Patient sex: F
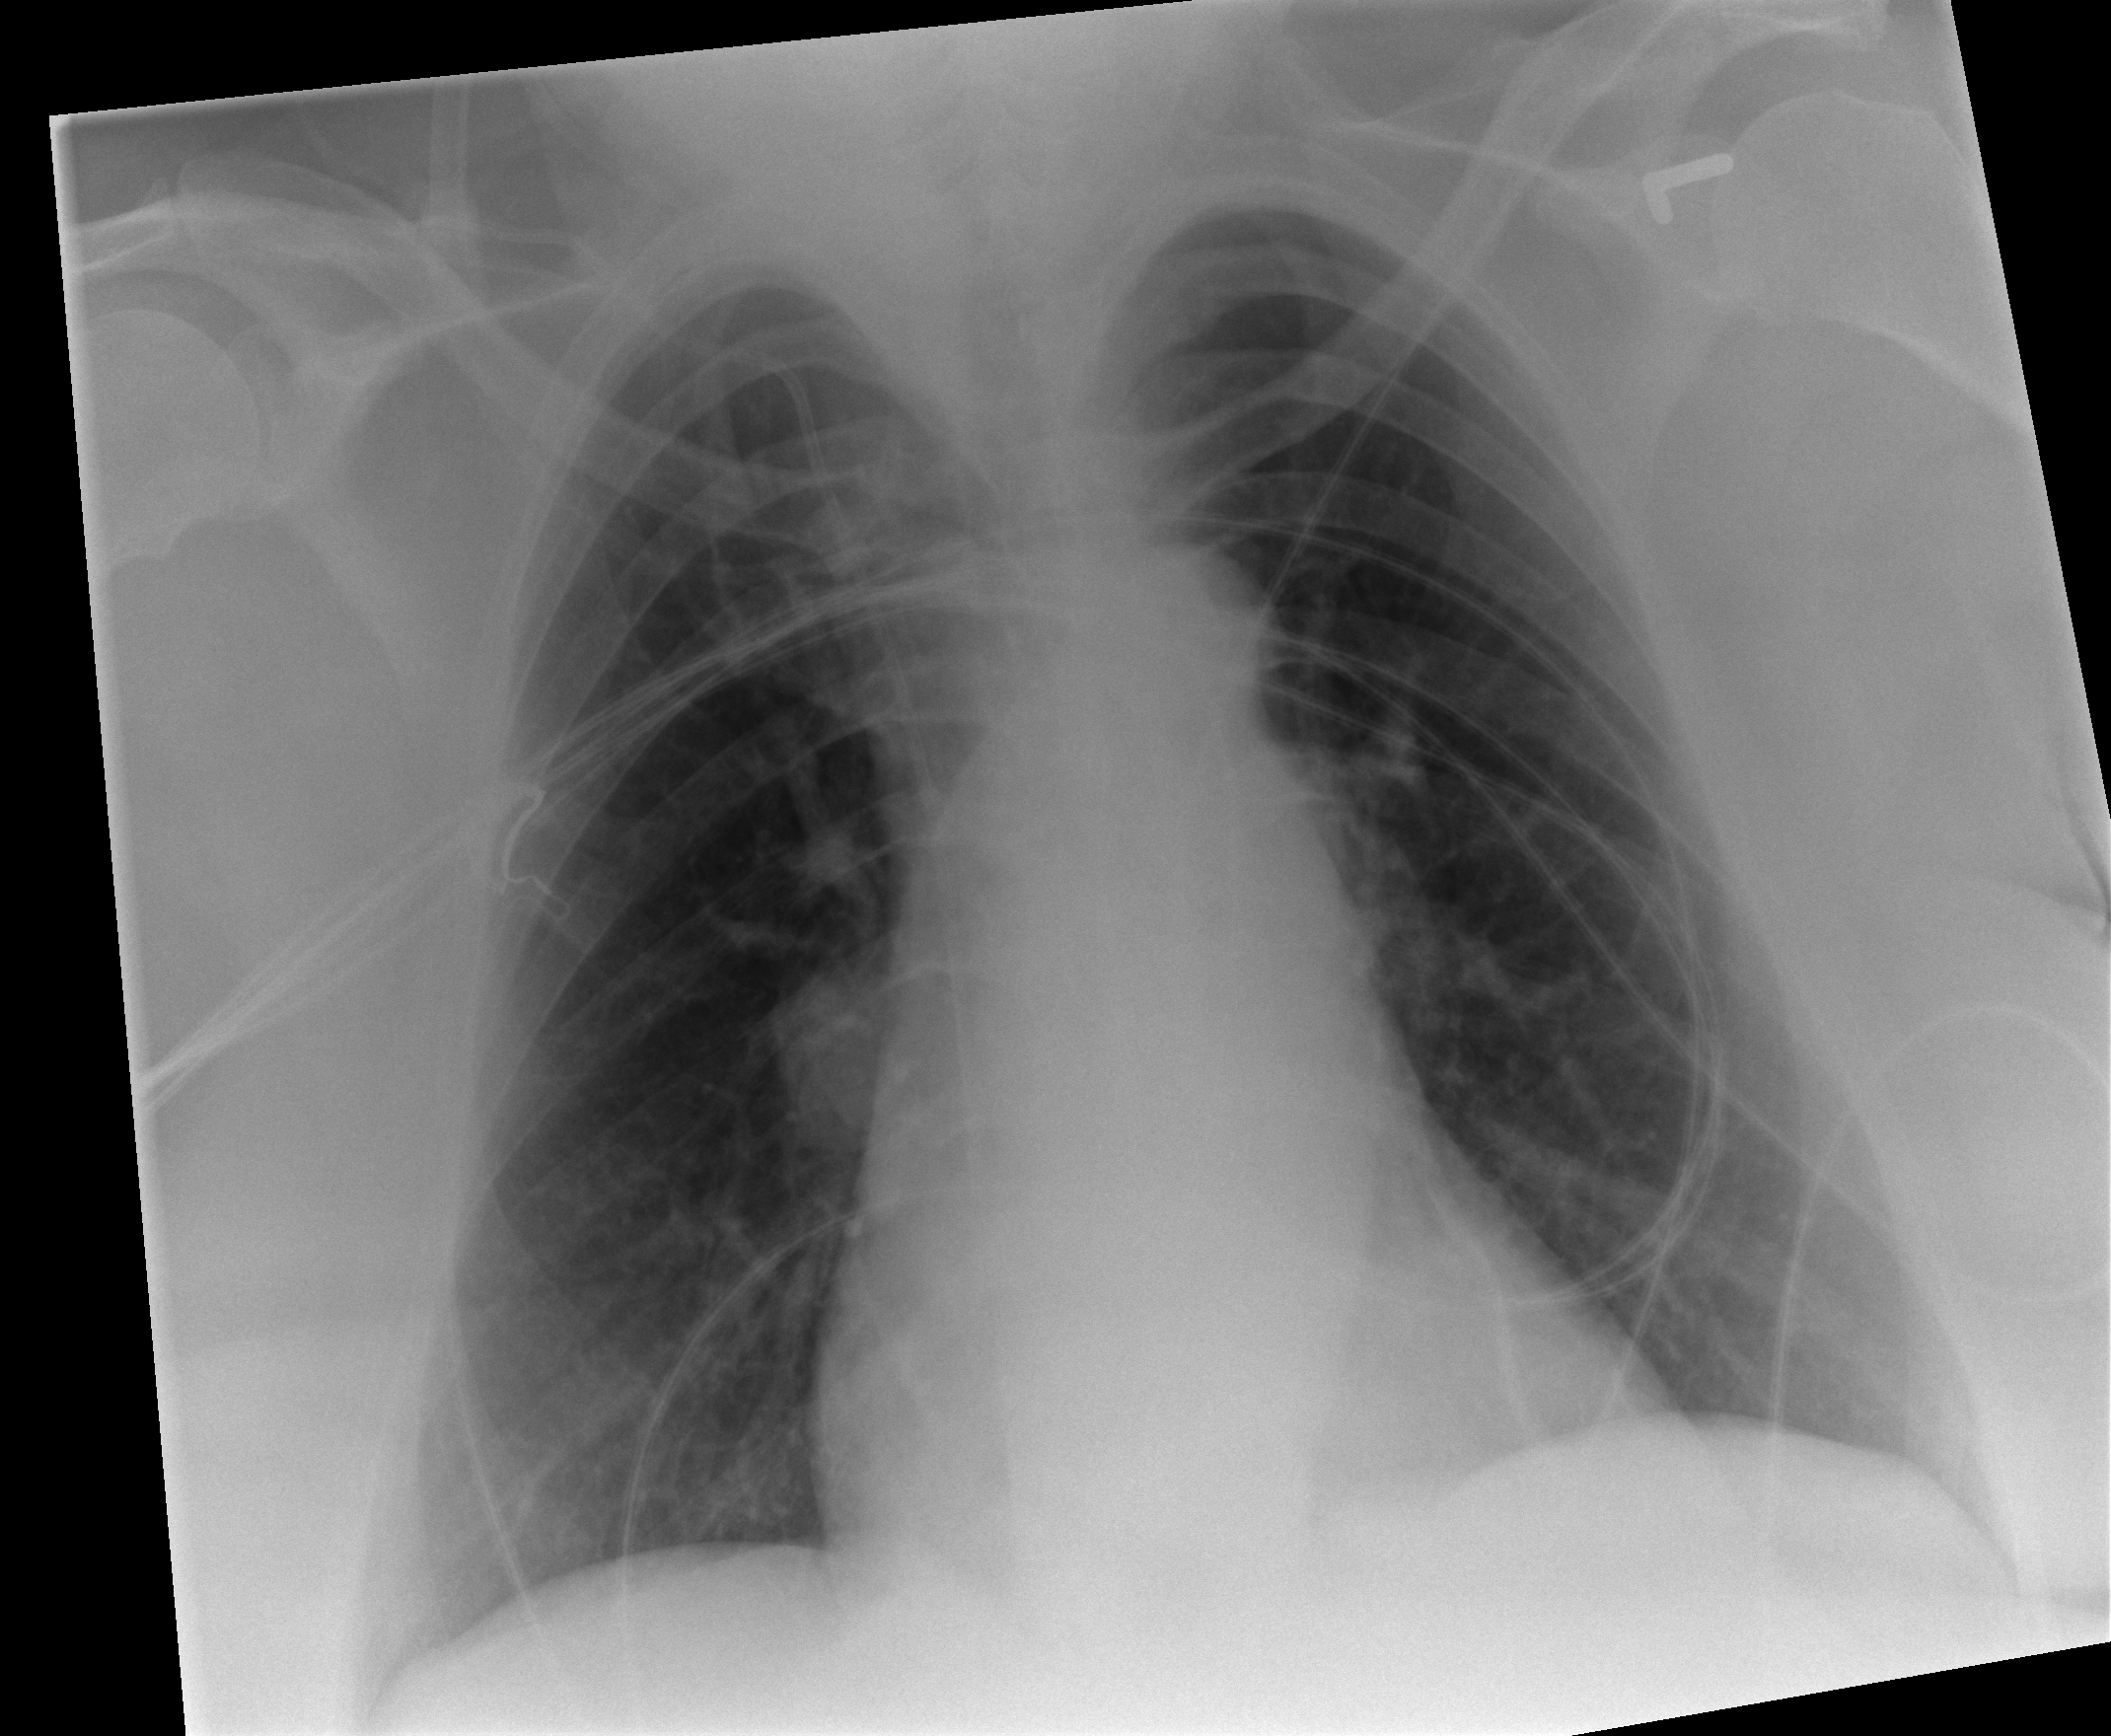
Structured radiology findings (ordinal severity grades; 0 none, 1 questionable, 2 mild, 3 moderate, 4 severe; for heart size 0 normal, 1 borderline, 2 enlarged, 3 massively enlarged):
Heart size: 2
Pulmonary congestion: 0
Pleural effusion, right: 0
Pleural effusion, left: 0
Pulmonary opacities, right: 0
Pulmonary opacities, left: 0
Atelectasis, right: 1
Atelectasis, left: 1